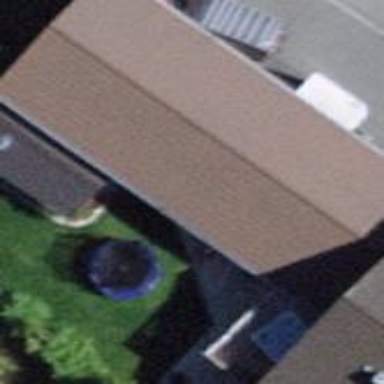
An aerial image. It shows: Garage building.